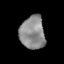
Tissue: prostate
Cell type: T cells
Senescence score: 0.2369
Nuclear area (px): 810
Mean DAPI intensity: 139.316